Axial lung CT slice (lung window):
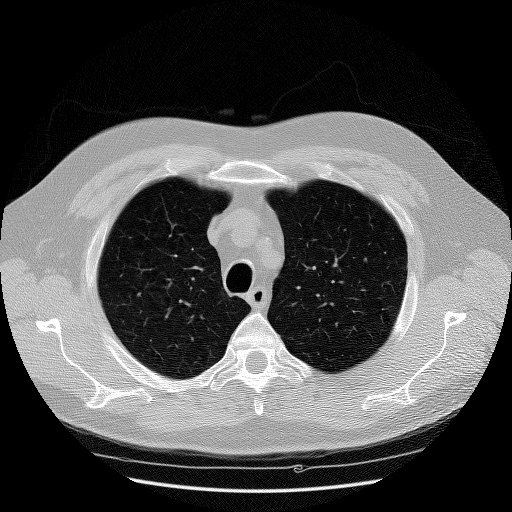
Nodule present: no